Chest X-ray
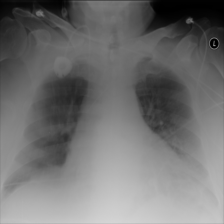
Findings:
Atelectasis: negative
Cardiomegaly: positive
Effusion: negative
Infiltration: negative
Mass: negative
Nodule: negative
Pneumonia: negative
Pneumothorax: negative
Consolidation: negative
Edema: negative
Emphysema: negative
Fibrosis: negative
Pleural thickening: negative
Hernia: negative